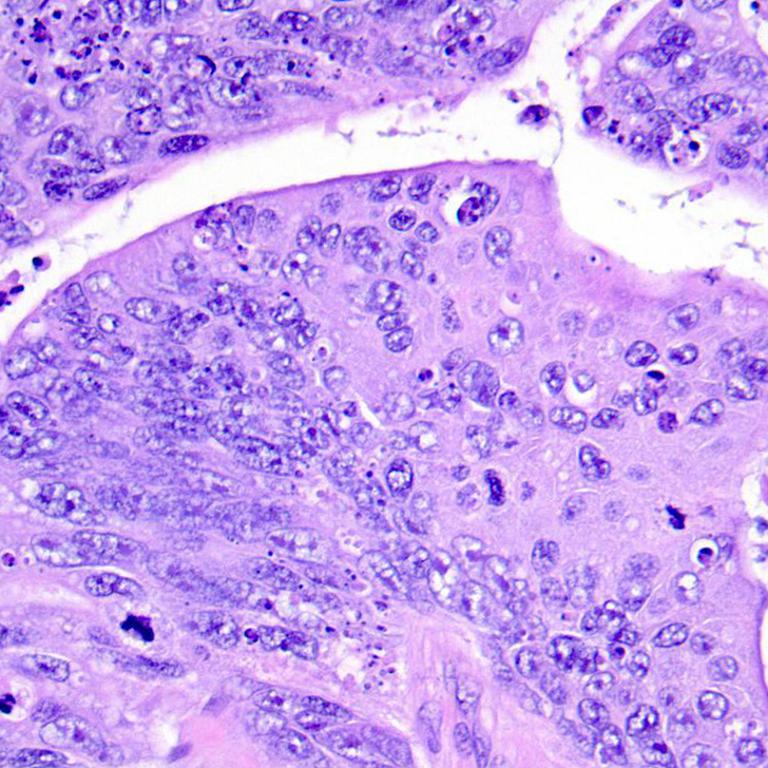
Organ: colon
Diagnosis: adenocarcinomas